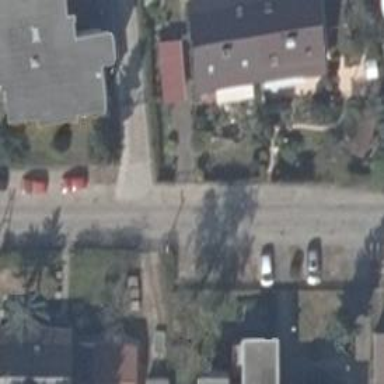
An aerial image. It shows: Residential road.